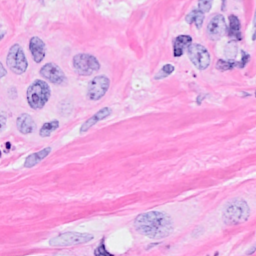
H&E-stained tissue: Breast